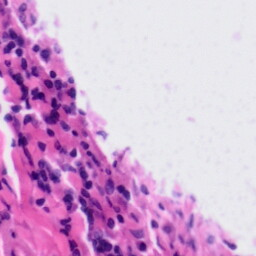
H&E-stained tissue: Tonsil